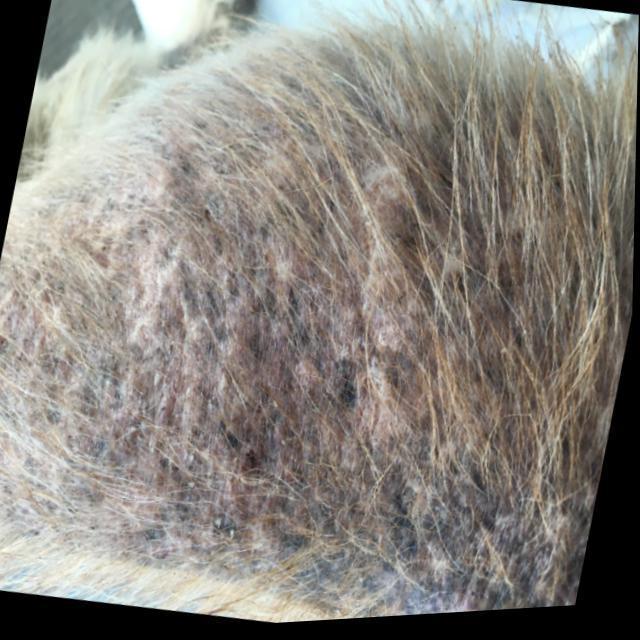
Canine demodicosis (Demodex mange) — caused by Demodex canis mites. Presents with alopecia, follicular papules, pustules, and comedones. Often localized on face and forelimbs.